Interaction volume radius: 10 \u00c5
Interaction volume height: 15 \u00c5
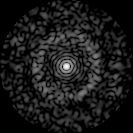
Disorder parameter: 0.8292